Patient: sex M, age 67
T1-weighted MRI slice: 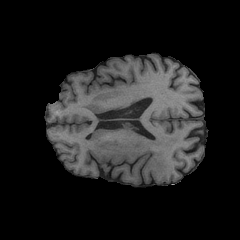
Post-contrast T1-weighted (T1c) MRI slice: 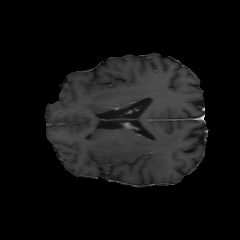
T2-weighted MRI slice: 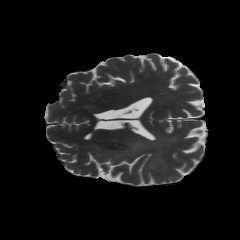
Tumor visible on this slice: yes
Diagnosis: Glioblastoma, IDH-wildtype
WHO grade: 4